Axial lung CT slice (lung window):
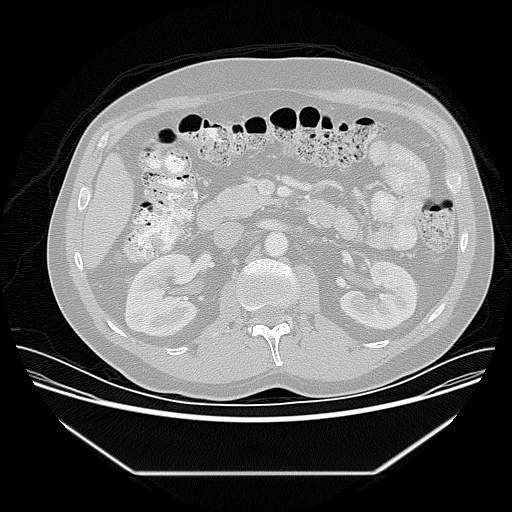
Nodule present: no